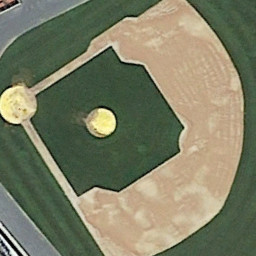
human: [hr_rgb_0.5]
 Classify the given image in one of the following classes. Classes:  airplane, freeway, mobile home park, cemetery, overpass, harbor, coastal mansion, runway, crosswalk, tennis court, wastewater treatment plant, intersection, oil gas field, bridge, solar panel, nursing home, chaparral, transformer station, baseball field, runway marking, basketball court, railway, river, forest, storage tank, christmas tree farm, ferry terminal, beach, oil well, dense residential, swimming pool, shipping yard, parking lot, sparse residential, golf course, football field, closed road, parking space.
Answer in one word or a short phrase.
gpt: baseball field